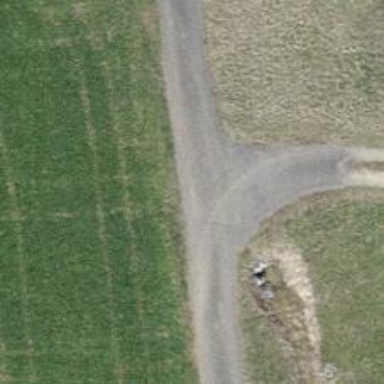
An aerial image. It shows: Well-maintained track road with grade 1 tracktype.